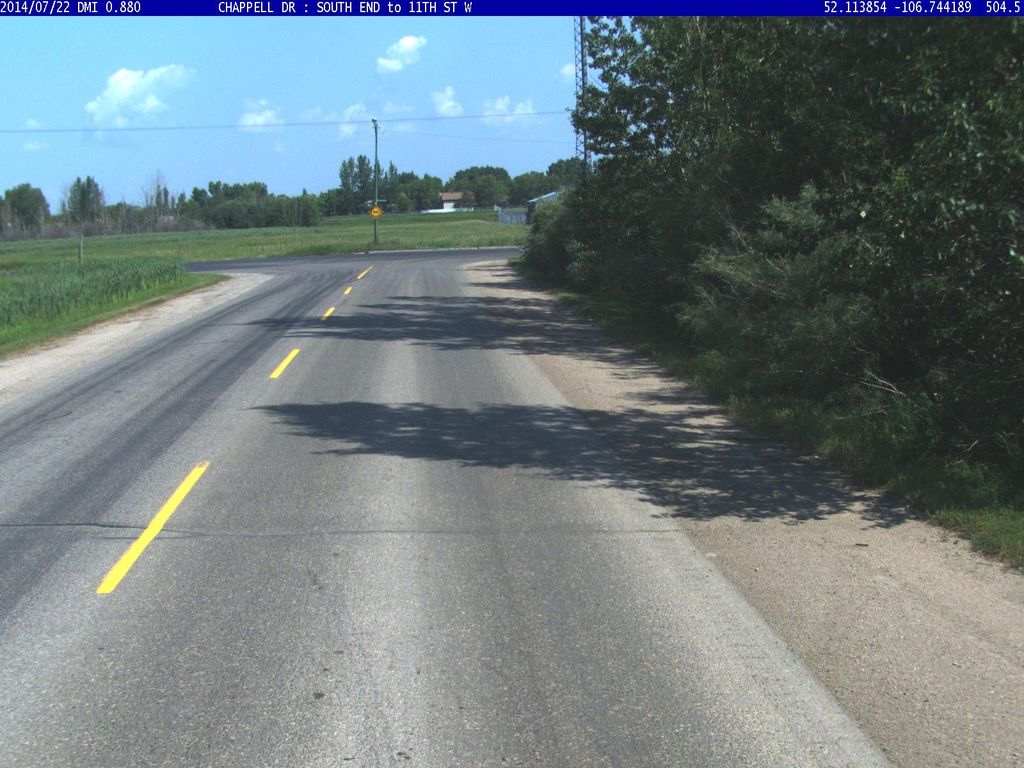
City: saskatoon